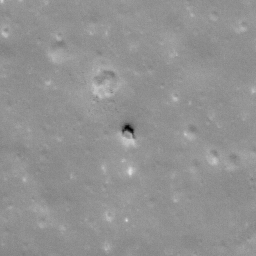
Pit: Kepler 2
Host crater: Kepler
Host type: impact_melt
Lunar coordinates: latitude 8.272, longitude 322.025